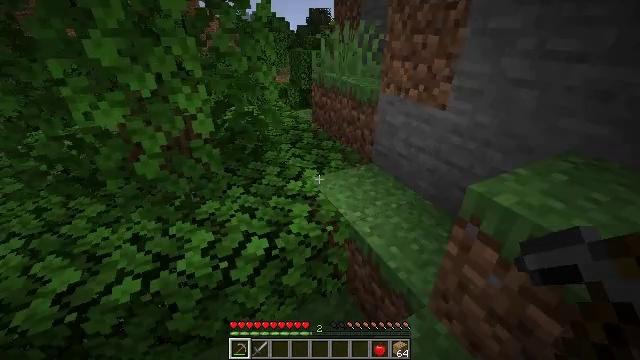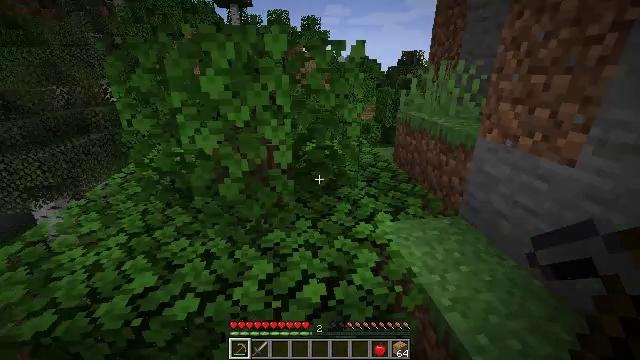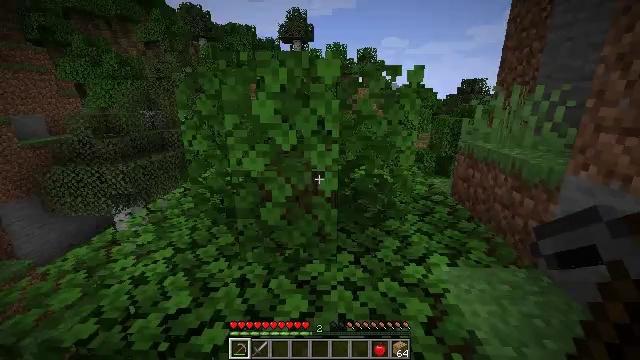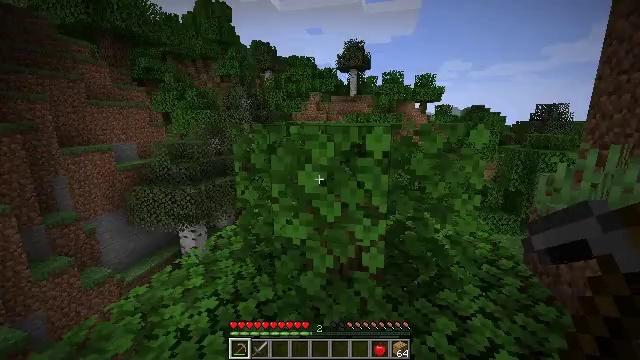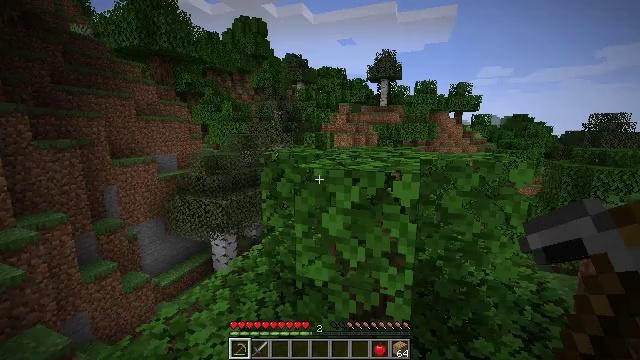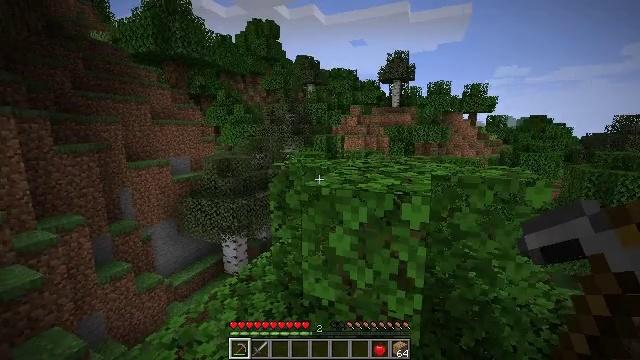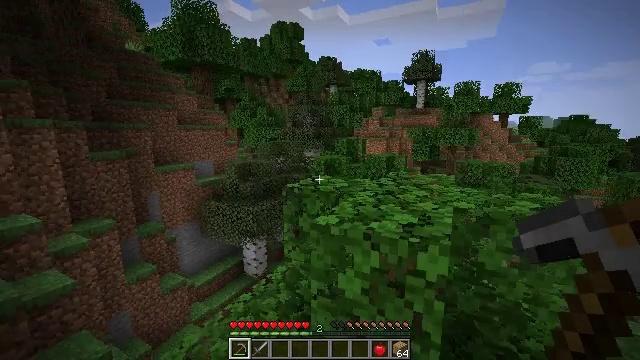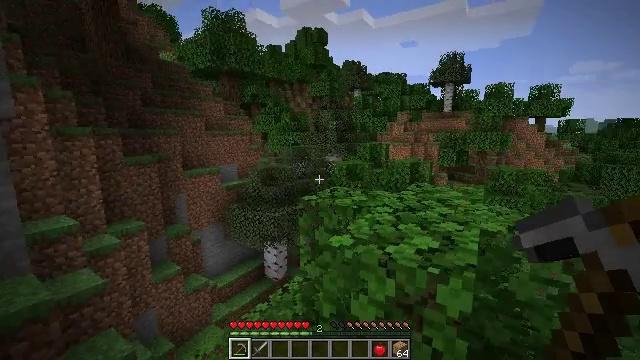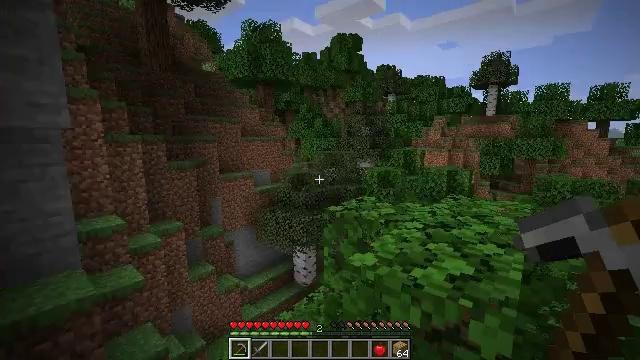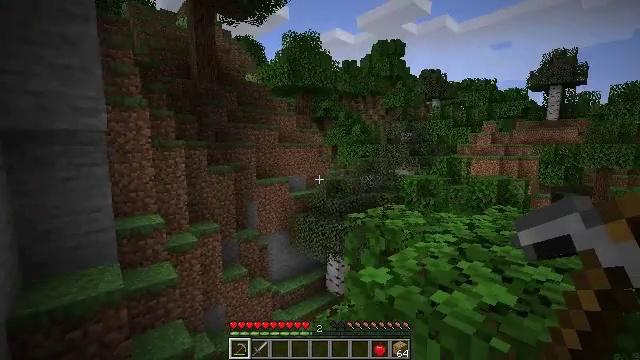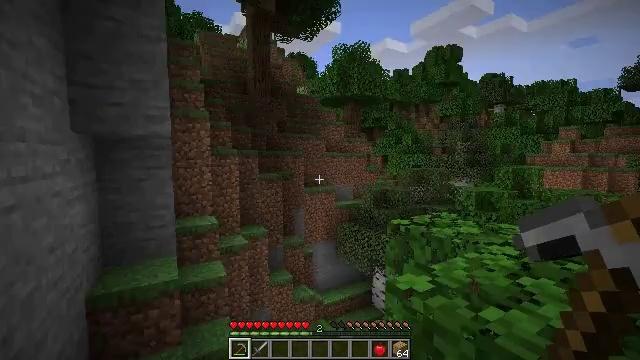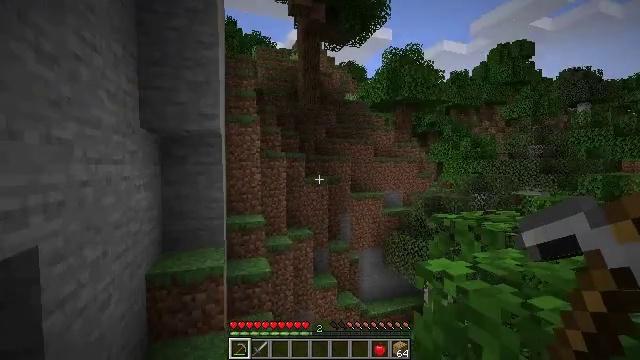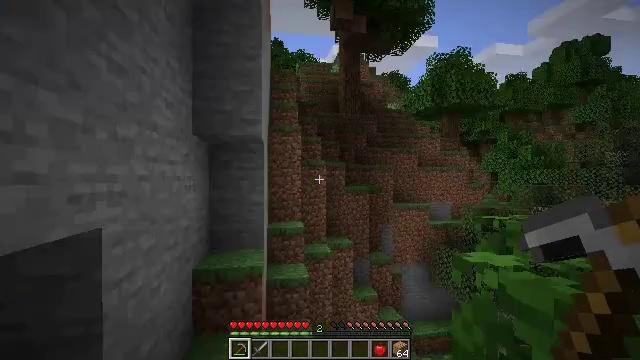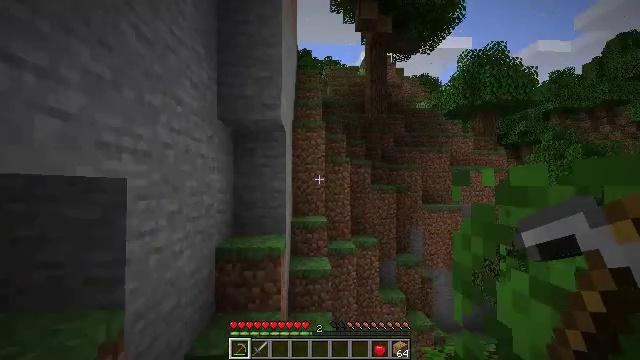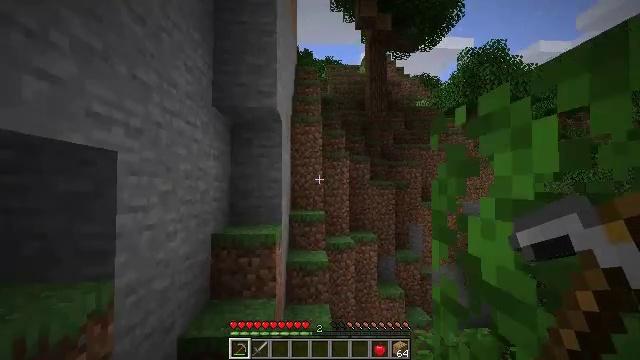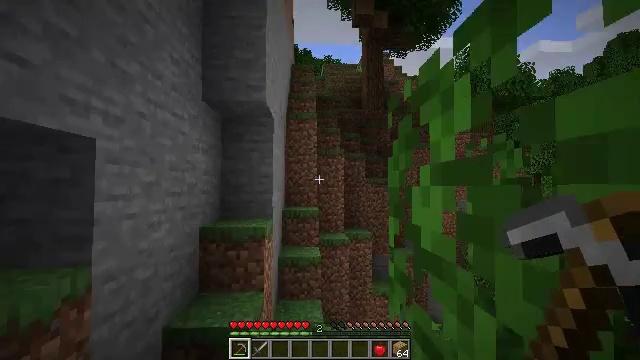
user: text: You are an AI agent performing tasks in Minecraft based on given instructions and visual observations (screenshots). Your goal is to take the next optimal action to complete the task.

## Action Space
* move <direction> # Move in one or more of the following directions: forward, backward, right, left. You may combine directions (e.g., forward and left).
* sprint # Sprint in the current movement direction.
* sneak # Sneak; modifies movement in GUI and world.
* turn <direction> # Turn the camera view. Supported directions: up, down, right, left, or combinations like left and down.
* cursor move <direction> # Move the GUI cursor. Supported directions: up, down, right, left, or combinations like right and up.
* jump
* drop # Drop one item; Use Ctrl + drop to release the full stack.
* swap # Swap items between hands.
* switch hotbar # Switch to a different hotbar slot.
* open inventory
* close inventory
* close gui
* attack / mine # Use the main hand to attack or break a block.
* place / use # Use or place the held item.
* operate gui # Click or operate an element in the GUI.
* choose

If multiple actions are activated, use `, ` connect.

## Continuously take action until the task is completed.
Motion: motion action
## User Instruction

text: Trim the tree by mining oak leaves.
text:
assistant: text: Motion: move forward, turn left and up
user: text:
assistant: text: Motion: move forward, turn left and up
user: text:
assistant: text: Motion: move forward, turn left and up, jump
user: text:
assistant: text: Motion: move forward, turn left and up, jump
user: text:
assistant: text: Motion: move forward and move right, turn left, jump
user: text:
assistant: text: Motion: move forward and move right, turn left, jump
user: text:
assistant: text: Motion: move forward and move right, turn left
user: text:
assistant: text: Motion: move forward and move right, turn left and up
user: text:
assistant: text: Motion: move forward and move right, turn left and up
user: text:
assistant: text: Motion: move right, turn left and up
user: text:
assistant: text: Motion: turn left and up
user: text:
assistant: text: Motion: turn left and up
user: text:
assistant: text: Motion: turn left and up
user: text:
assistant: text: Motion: no_op
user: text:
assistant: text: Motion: no_op
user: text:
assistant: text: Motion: no_op
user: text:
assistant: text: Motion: no_op
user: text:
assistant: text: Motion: no_op
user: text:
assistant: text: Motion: no_op
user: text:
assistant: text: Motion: no_op
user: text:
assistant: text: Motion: turn right and down
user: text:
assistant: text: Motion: turn right and down
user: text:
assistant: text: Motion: turn right and down
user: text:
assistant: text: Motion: turn right and down
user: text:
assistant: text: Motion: move right, turn left and up
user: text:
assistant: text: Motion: move right
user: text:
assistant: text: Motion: move right
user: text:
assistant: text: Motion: move forward and move right
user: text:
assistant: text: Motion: move forward, turn left and up
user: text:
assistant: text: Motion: move forward, turn left and up